Field crop: tomato
Growth stage: 1
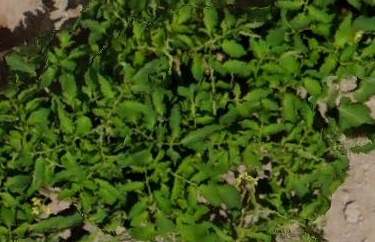
Species: tomato